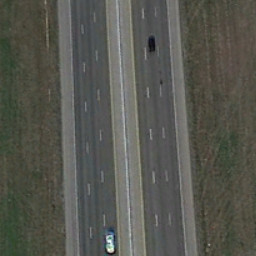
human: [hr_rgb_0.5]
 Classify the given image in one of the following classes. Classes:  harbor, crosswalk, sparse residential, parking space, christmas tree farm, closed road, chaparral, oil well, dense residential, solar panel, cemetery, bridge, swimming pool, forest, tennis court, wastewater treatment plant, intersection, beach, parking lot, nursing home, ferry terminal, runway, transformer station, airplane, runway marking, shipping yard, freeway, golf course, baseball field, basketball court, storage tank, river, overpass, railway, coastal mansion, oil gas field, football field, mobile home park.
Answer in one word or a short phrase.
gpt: freeway